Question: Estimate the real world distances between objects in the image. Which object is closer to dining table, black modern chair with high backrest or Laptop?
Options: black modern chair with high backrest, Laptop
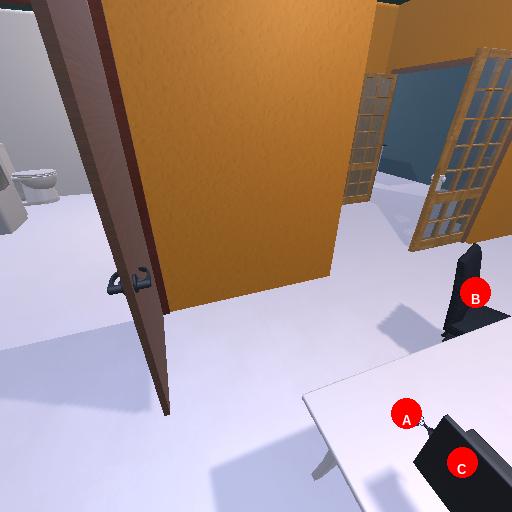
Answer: black modern chair with high backrest